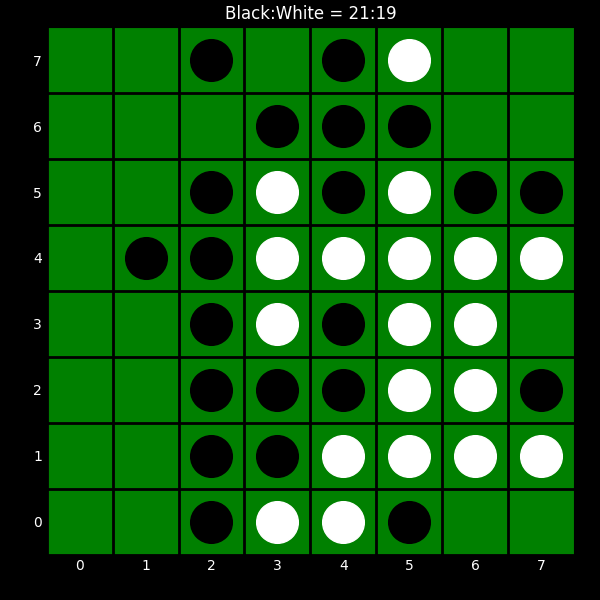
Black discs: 21
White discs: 19